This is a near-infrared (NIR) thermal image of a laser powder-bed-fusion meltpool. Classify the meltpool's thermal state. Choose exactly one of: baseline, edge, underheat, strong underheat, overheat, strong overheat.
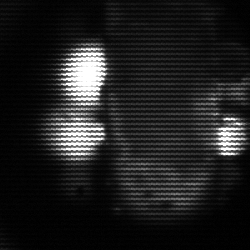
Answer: strong underheat